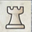
Piece: wR